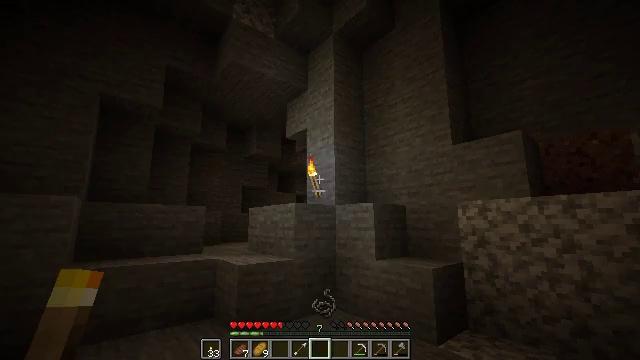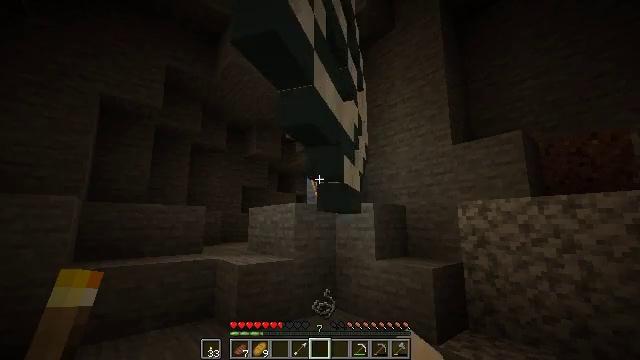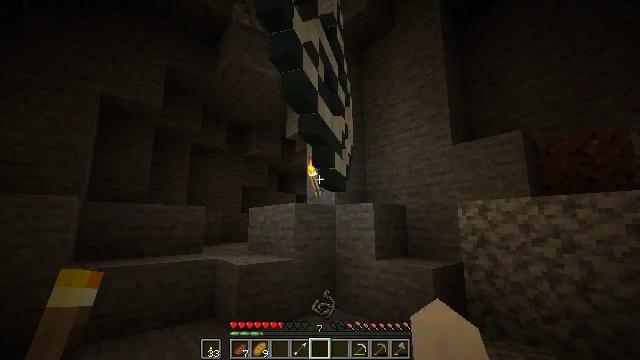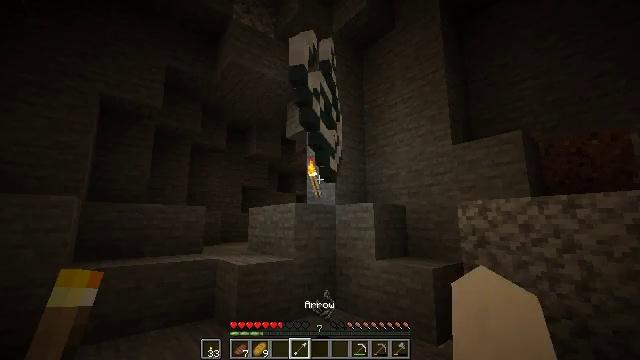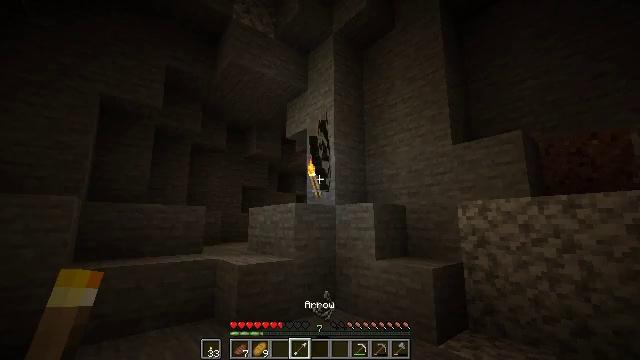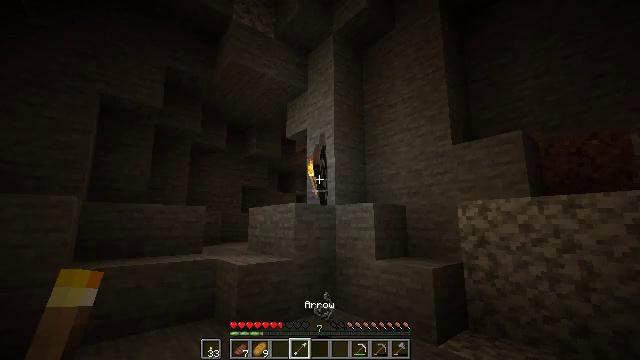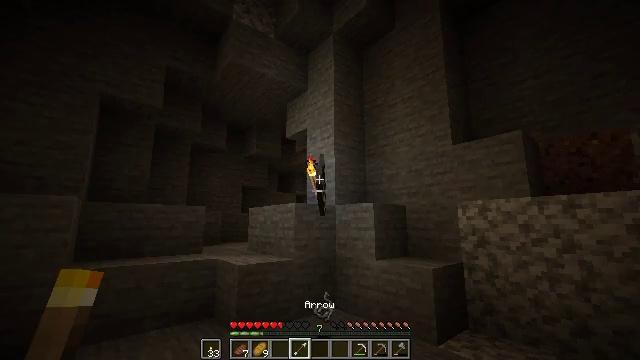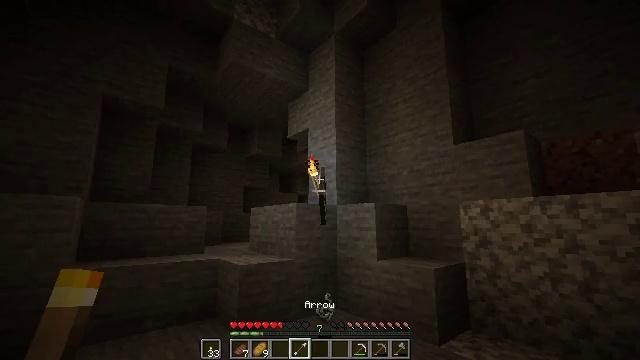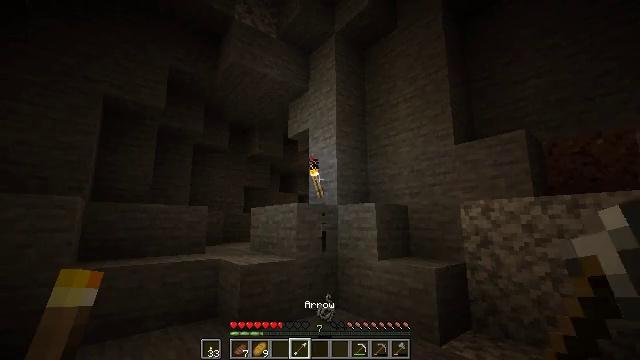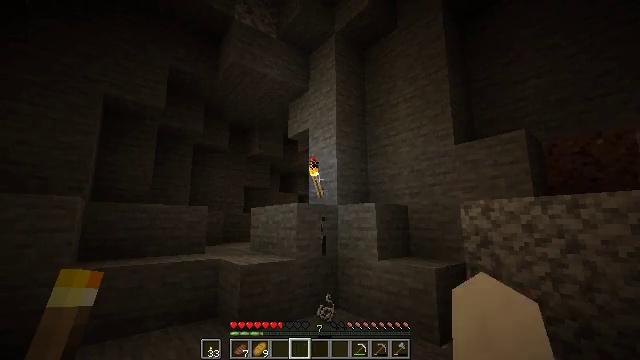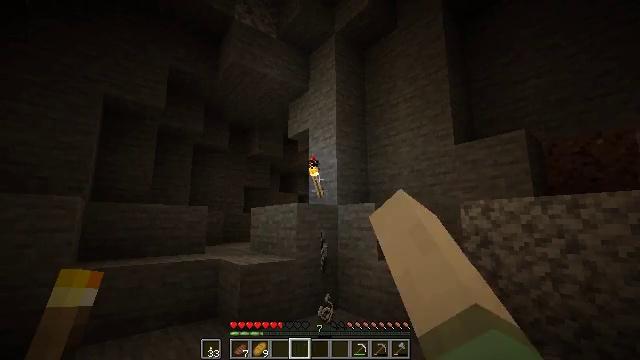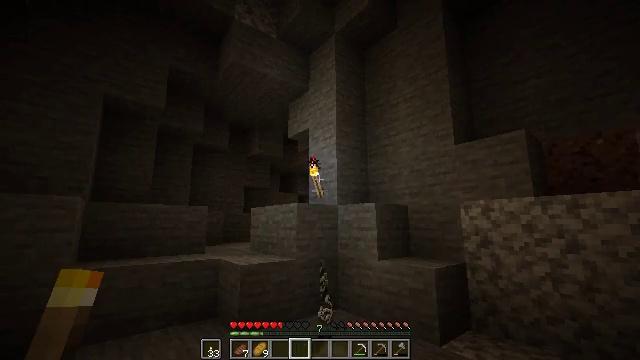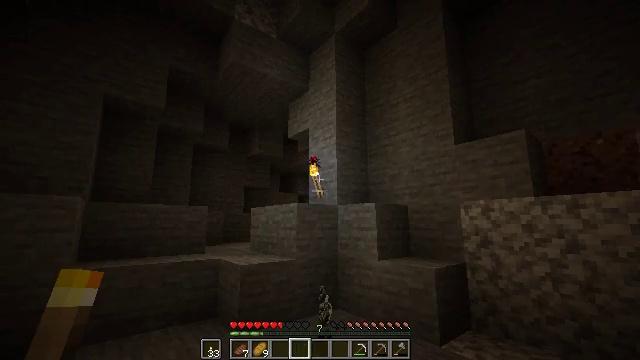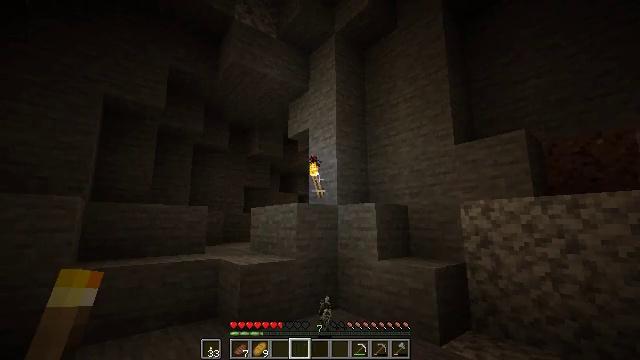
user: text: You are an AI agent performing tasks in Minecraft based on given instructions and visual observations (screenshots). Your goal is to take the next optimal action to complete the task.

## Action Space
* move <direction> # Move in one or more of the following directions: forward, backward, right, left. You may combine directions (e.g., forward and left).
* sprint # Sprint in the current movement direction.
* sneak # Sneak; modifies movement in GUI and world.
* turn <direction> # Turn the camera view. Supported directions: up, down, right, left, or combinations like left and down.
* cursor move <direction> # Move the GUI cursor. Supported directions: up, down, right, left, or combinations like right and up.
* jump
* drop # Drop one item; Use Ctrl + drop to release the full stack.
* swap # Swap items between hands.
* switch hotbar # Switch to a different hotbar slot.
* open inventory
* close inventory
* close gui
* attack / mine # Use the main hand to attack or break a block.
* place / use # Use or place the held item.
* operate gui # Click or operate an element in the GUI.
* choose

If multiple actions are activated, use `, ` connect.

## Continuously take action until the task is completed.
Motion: motion action
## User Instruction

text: Remove an arrow from the inventory.
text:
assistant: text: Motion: no_op
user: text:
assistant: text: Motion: no_op
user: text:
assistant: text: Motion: no_op
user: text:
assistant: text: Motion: no_op
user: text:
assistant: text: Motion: no_op
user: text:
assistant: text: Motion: no_op
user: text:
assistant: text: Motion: no_op
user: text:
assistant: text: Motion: no_op
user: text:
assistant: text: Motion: drop
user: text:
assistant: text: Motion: drop
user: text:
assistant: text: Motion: no_op
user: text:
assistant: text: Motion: no_op
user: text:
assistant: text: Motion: no_op
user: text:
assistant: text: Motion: no_op